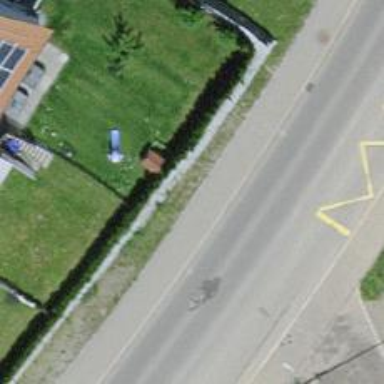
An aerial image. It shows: Bus stop with platform for public transport.